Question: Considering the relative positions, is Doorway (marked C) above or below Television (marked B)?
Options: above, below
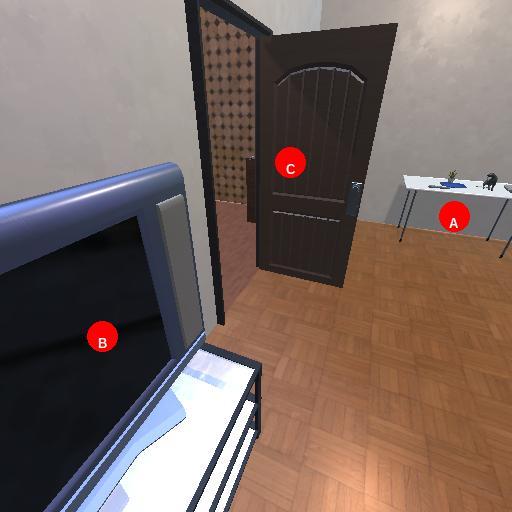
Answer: above